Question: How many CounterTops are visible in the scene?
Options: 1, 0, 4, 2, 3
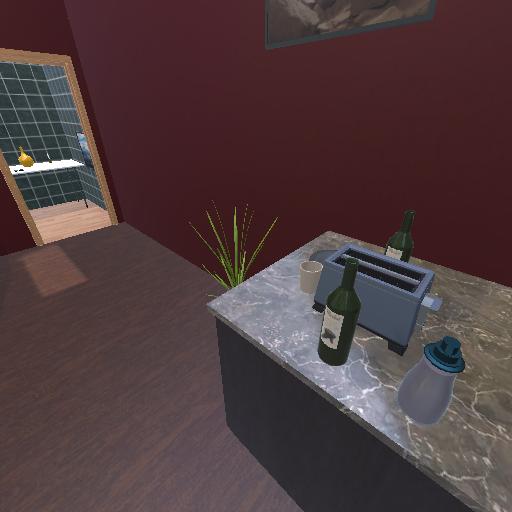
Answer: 1